Aerial crown-view tile of a tropical tree (Barro Colorado Island, Panama), acquired 20250818:
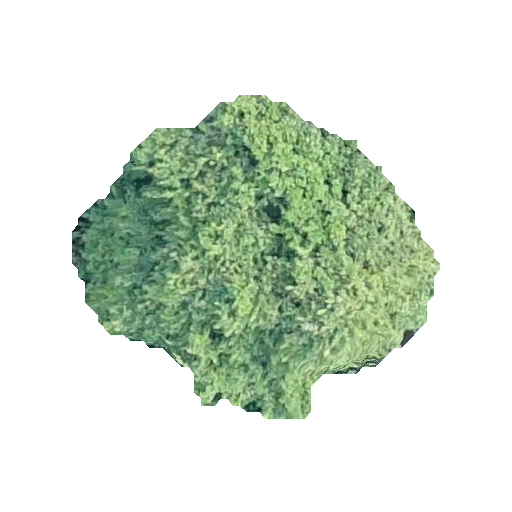
Species: Prioria copaifera
GBIF accepted scientific name: Prioria copaifera
Crown area: 112.264 m²